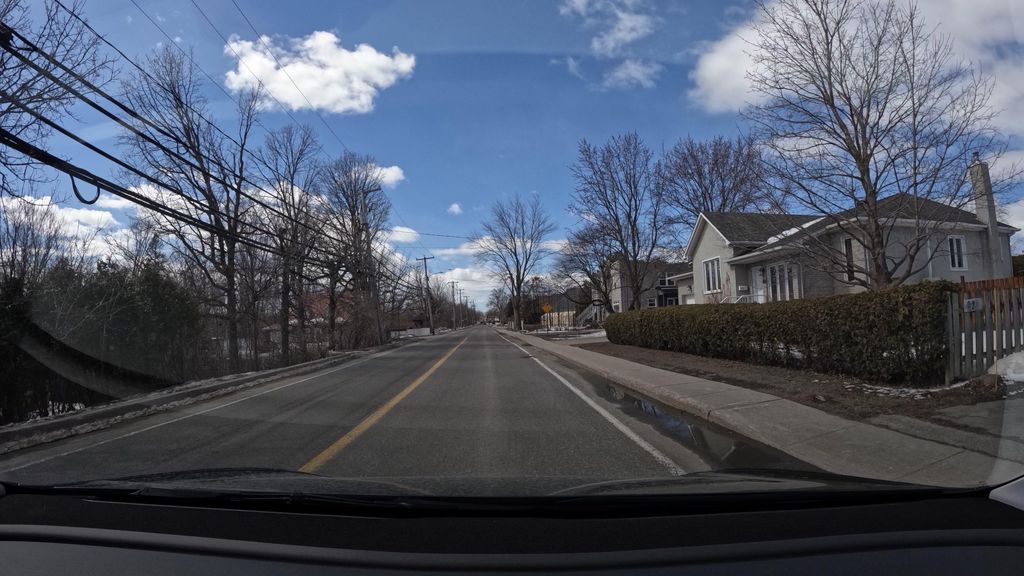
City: montreal